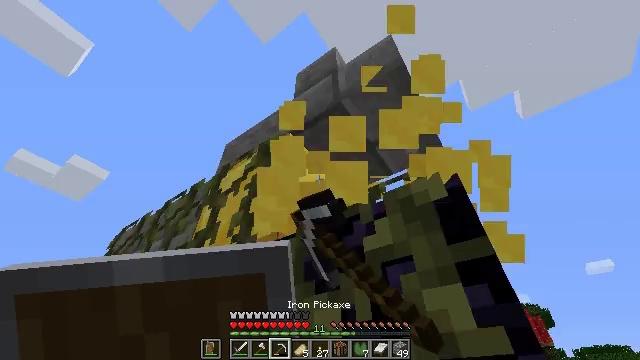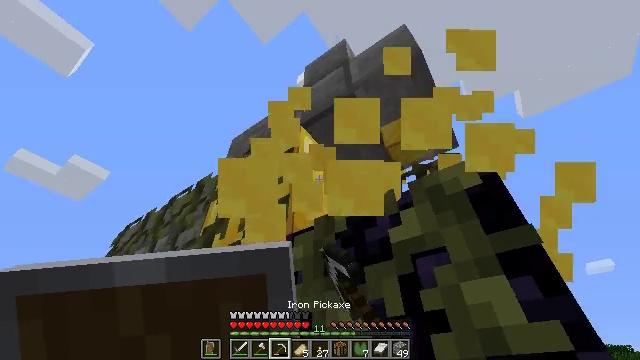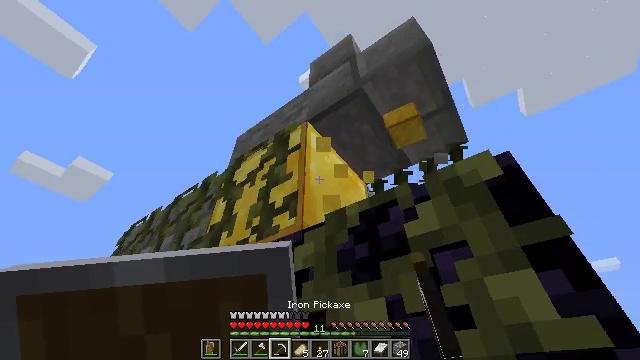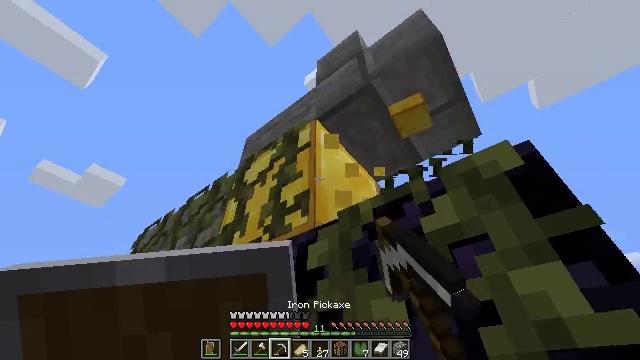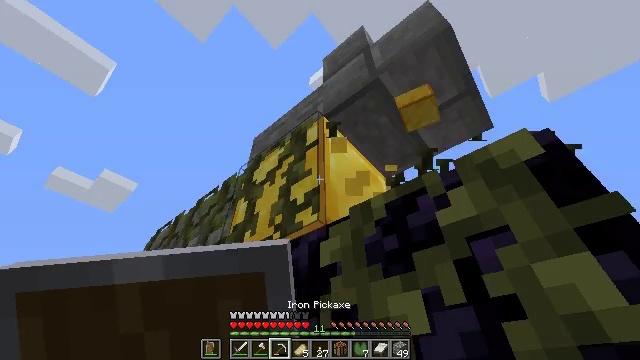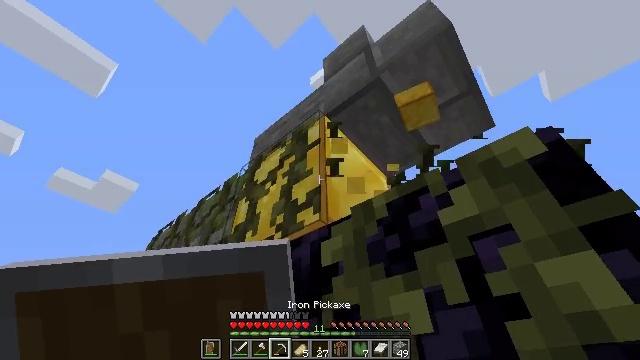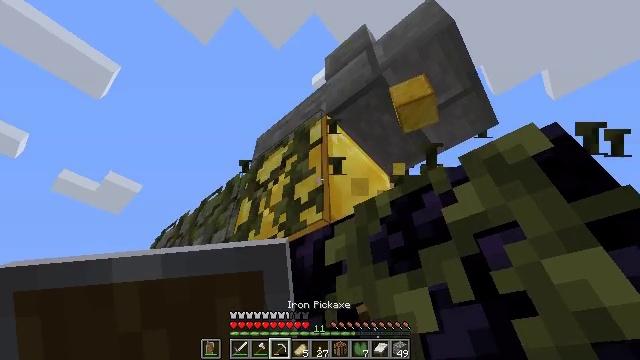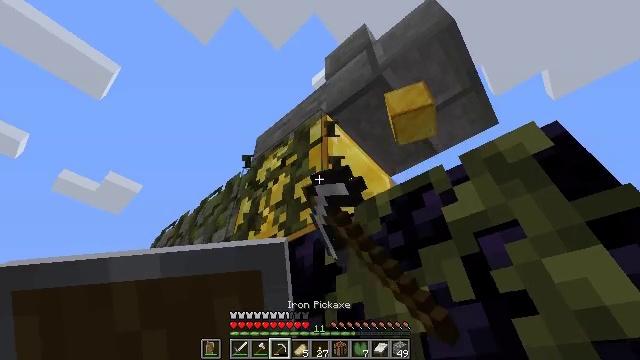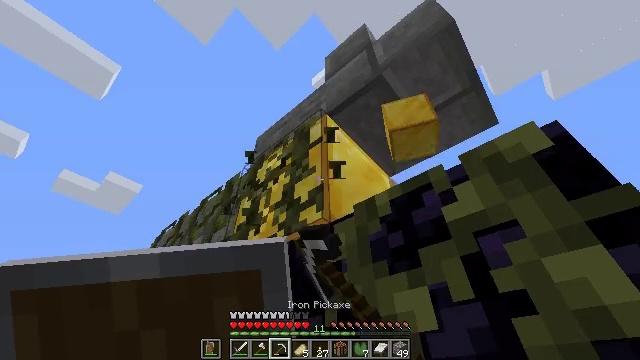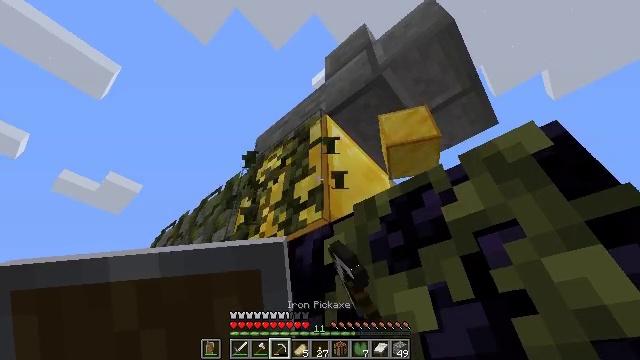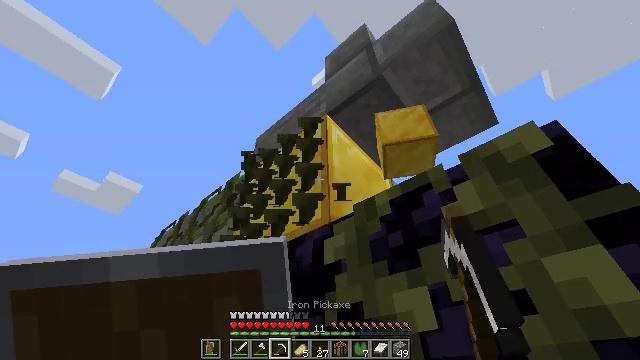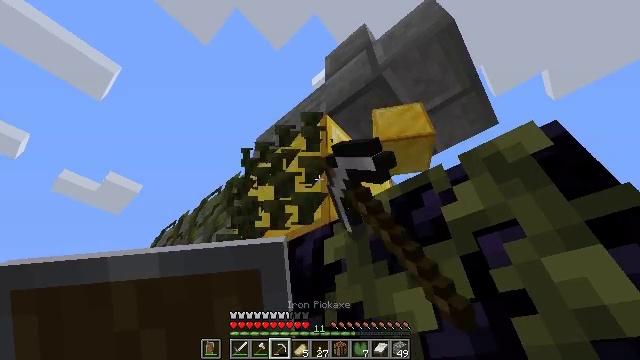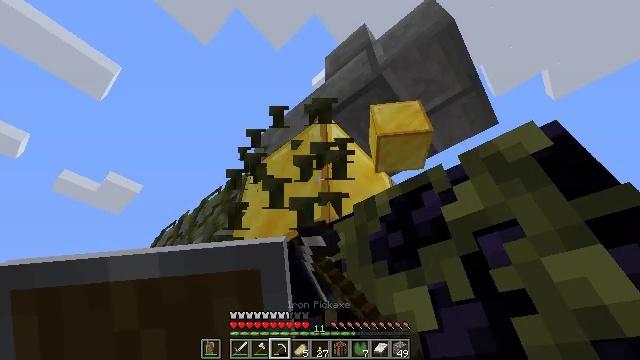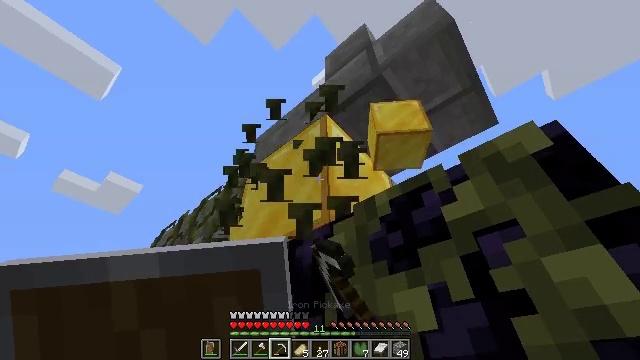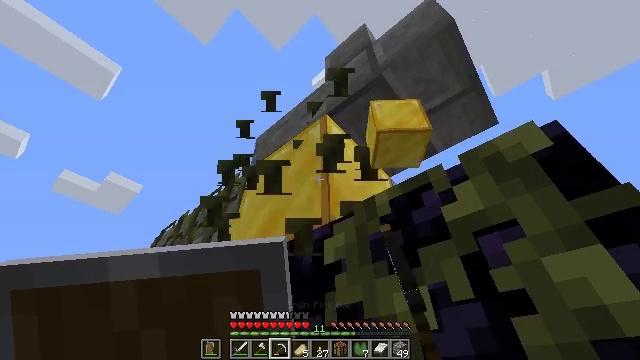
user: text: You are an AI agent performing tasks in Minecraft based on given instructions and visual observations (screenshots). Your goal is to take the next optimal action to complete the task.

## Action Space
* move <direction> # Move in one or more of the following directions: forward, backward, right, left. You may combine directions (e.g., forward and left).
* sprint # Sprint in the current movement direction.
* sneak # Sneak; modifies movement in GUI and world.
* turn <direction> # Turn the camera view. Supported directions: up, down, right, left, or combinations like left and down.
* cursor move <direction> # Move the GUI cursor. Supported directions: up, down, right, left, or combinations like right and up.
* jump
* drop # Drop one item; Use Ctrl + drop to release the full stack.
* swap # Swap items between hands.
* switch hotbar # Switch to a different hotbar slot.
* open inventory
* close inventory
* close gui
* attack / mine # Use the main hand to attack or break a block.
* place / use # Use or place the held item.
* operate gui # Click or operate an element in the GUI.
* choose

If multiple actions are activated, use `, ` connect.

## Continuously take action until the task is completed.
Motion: motion action
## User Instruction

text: Harvest vines off the surface.
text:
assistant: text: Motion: move forward and move left, sneak, attack / mine
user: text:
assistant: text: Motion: sneak, attack / mine
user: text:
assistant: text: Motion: sneak, turn left, attack / mine
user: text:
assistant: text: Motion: sneak, turn left, attack / mine
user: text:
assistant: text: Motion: sneak, attack / mine
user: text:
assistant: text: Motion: sneak, attack / mine
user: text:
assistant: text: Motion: sneak, attack / mine
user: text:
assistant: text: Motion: sneak, attack / mine
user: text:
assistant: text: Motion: sneak, attack / mine
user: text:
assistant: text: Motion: sneak, attack / mine
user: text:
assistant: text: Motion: sneak, attack / mine
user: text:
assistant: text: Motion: sneak, attack / mine
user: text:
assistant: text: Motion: sneak, attack / mine
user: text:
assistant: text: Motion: sneak, attack / mine
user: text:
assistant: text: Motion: sneak, attack / mine